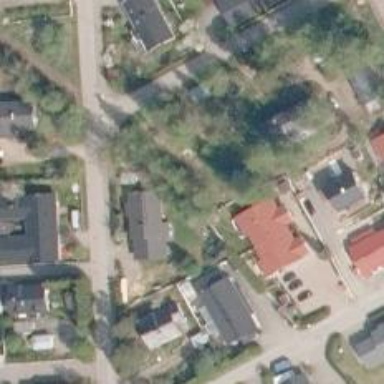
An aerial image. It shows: Charming neighbourhood.